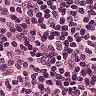
Metastatic tissue present: no